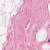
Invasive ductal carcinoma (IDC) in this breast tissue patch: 0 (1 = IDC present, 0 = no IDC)